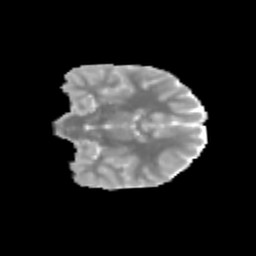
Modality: MD
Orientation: coronal
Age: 10
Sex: female
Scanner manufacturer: siemens
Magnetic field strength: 3 T
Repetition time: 3.8 s
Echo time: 0.07 s